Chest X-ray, PA view. Patient: 25 years old, sex M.
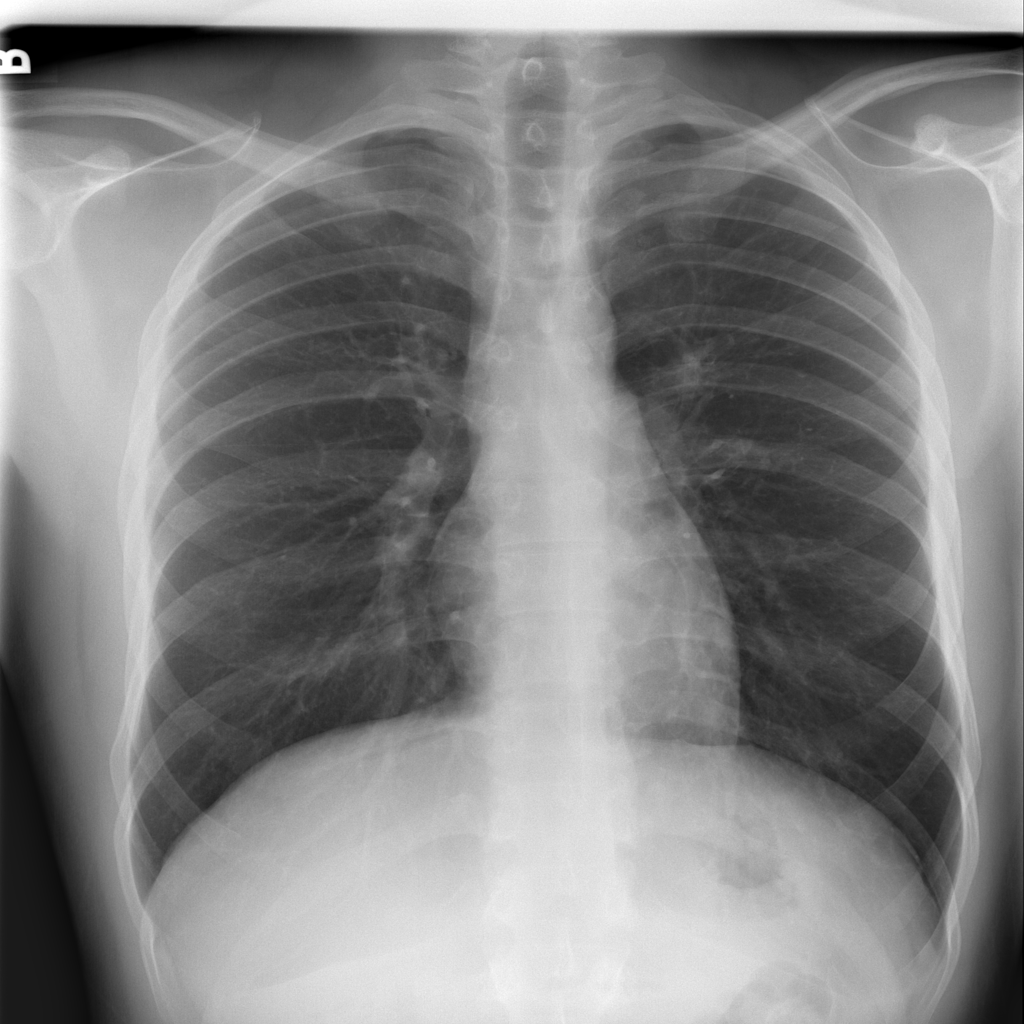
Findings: No Finding